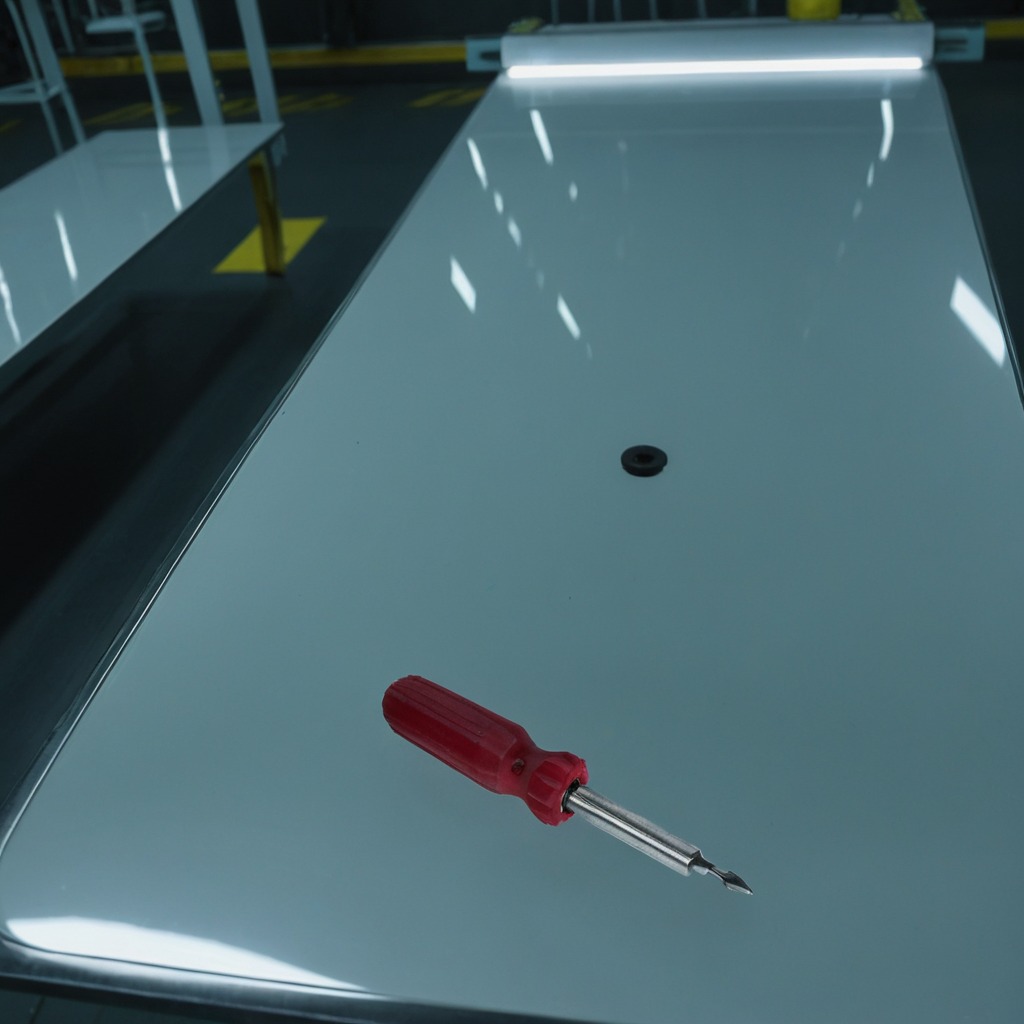
A screwdriver is lying on a high-gloss table in a ship maintenance bay industrial lighting.